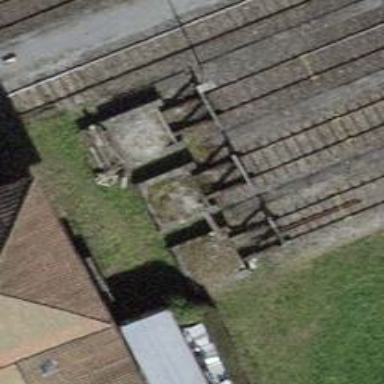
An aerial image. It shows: Railway buffer stop.